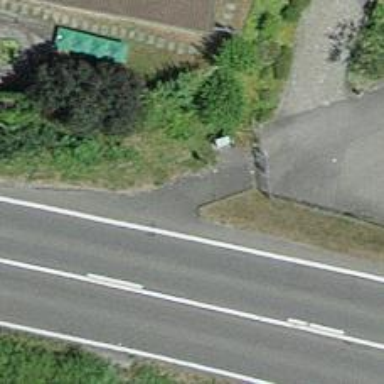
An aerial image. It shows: Bollard barrier.